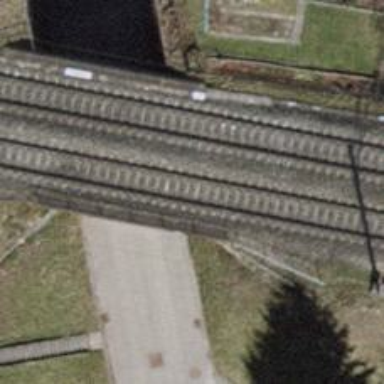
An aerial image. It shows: Single-track railway with electrified contact lines.